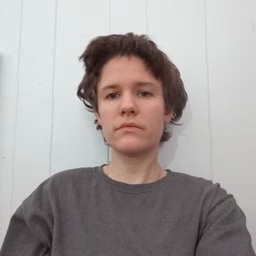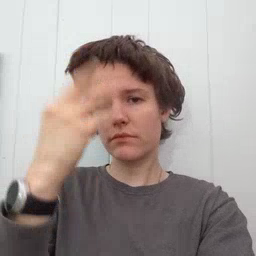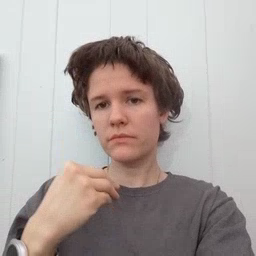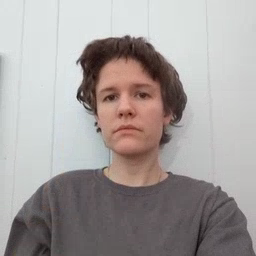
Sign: nap